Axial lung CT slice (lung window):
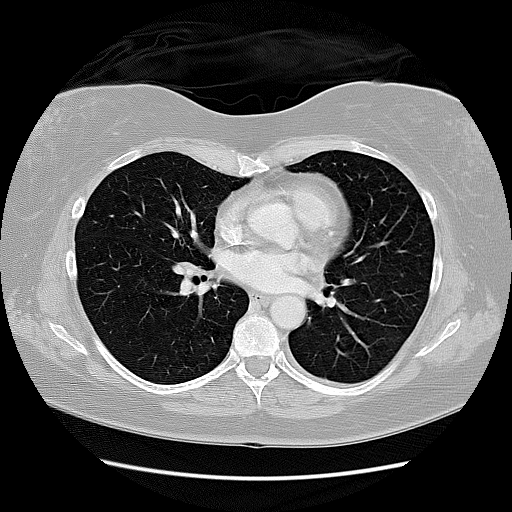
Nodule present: no